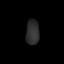
Tissue: lung
Cell type: Epithelial cells
Senescence score: 0.2002
Nuclear area (px): 326
Mean DAPI intensity: 45.997